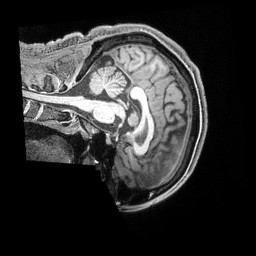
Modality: T1w
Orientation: sagittal
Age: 38
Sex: male
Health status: ill
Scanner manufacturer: siemens
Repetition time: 2.4 s
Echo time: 0.00231 s